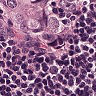
Metastatic tissue present: yes